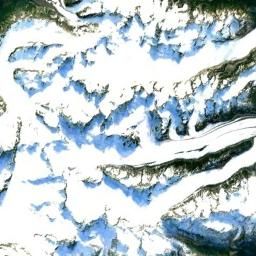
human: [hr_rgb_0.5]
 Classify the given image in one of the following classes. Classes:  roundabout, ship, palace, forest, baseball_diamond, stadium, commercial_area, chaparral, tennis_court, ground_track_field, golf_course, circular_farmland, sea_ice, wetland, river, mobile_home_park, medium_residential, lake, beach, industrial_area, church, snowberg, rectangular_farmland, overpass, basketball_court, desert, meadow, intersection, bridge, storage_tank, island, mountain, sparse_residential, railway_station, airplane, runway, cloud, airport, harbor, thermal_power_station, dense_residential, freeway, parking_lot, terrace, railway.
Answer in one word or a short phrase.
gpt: snowberg